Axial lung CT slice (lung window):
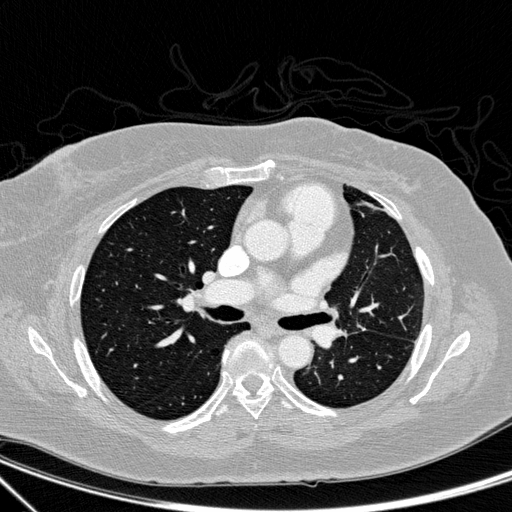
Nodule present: no